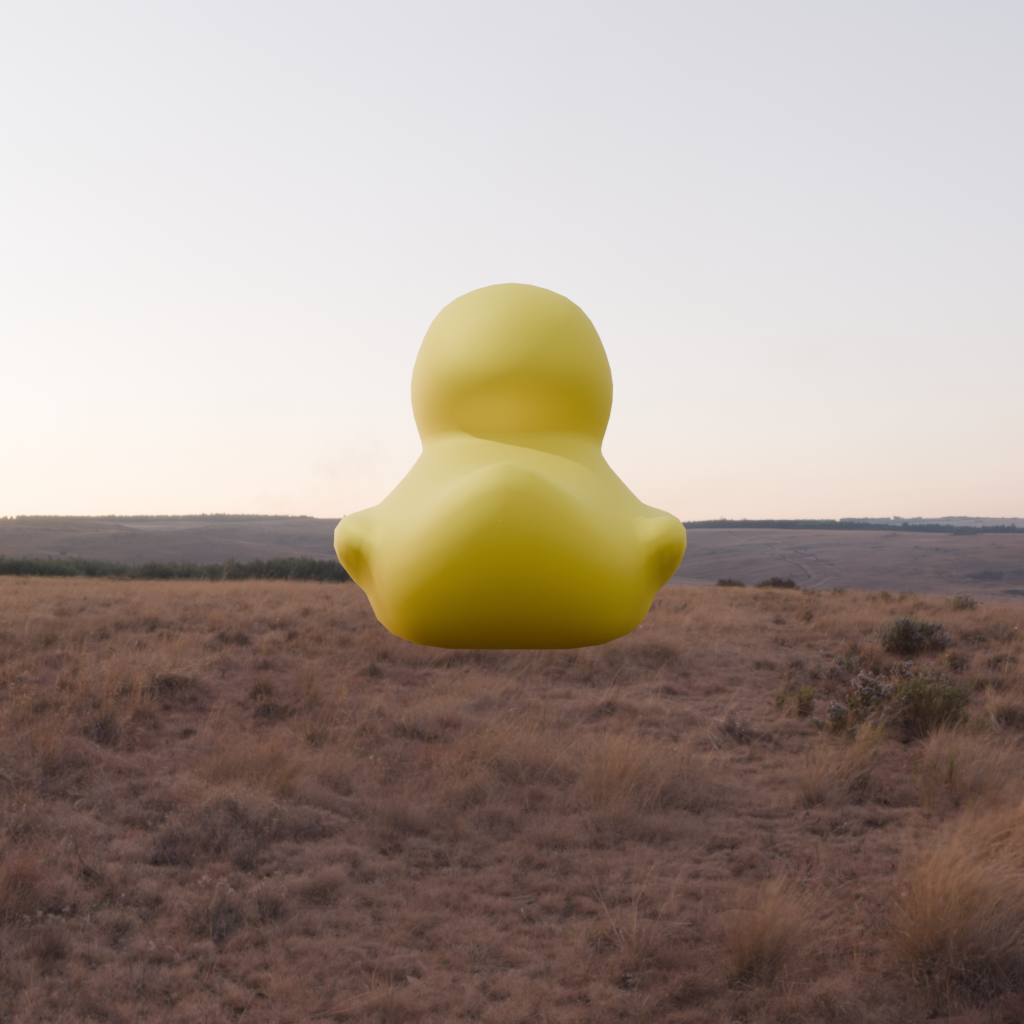
an image of a yellow rubber duck seen from <back> in a rural landscape at sunset with a colorful sky.